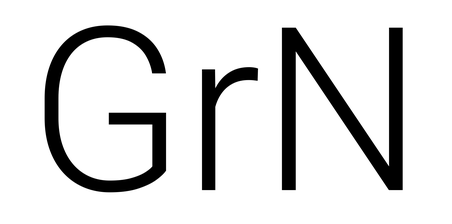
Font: Roboto_Light